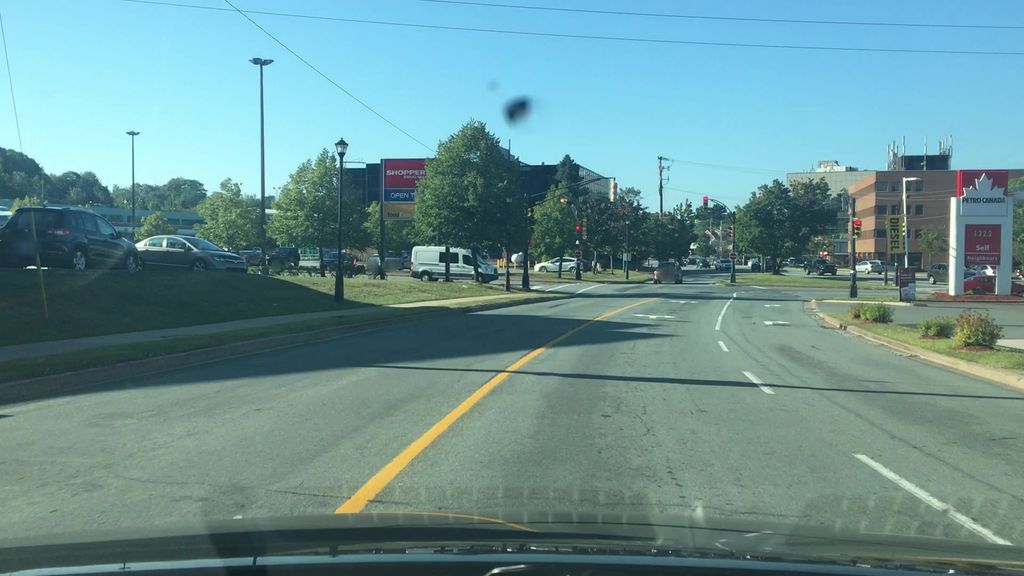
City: halifax